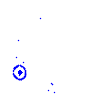
Particle: kaon